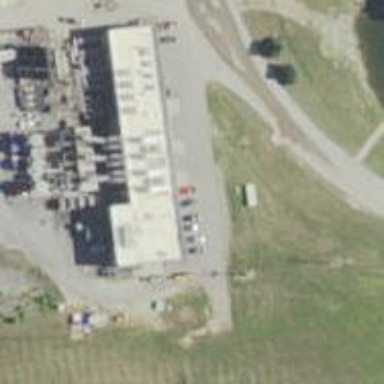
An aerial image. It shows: Gas turbine power generator.